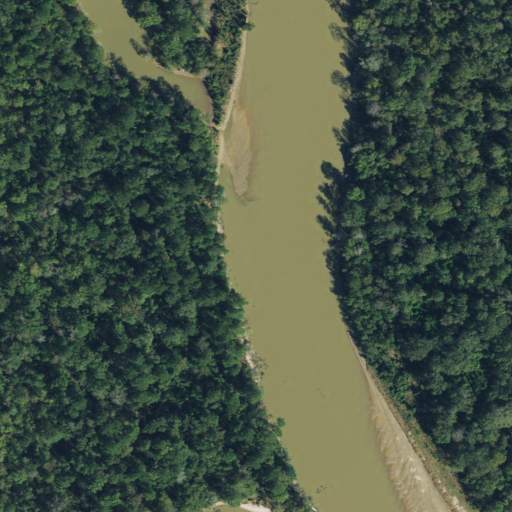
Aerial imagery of cliff(s) in Texas named Brushy Bluff containing woody wetlands, open water, evergreen forest, herbaceous wetlands, and open development